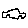
Label: car